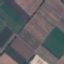
Land use / land cover class: AnnualCrop